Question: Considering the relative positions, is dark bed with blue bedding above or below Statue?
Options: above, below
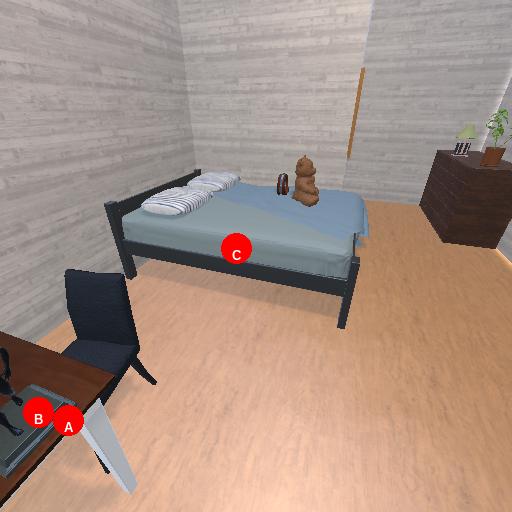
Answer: above